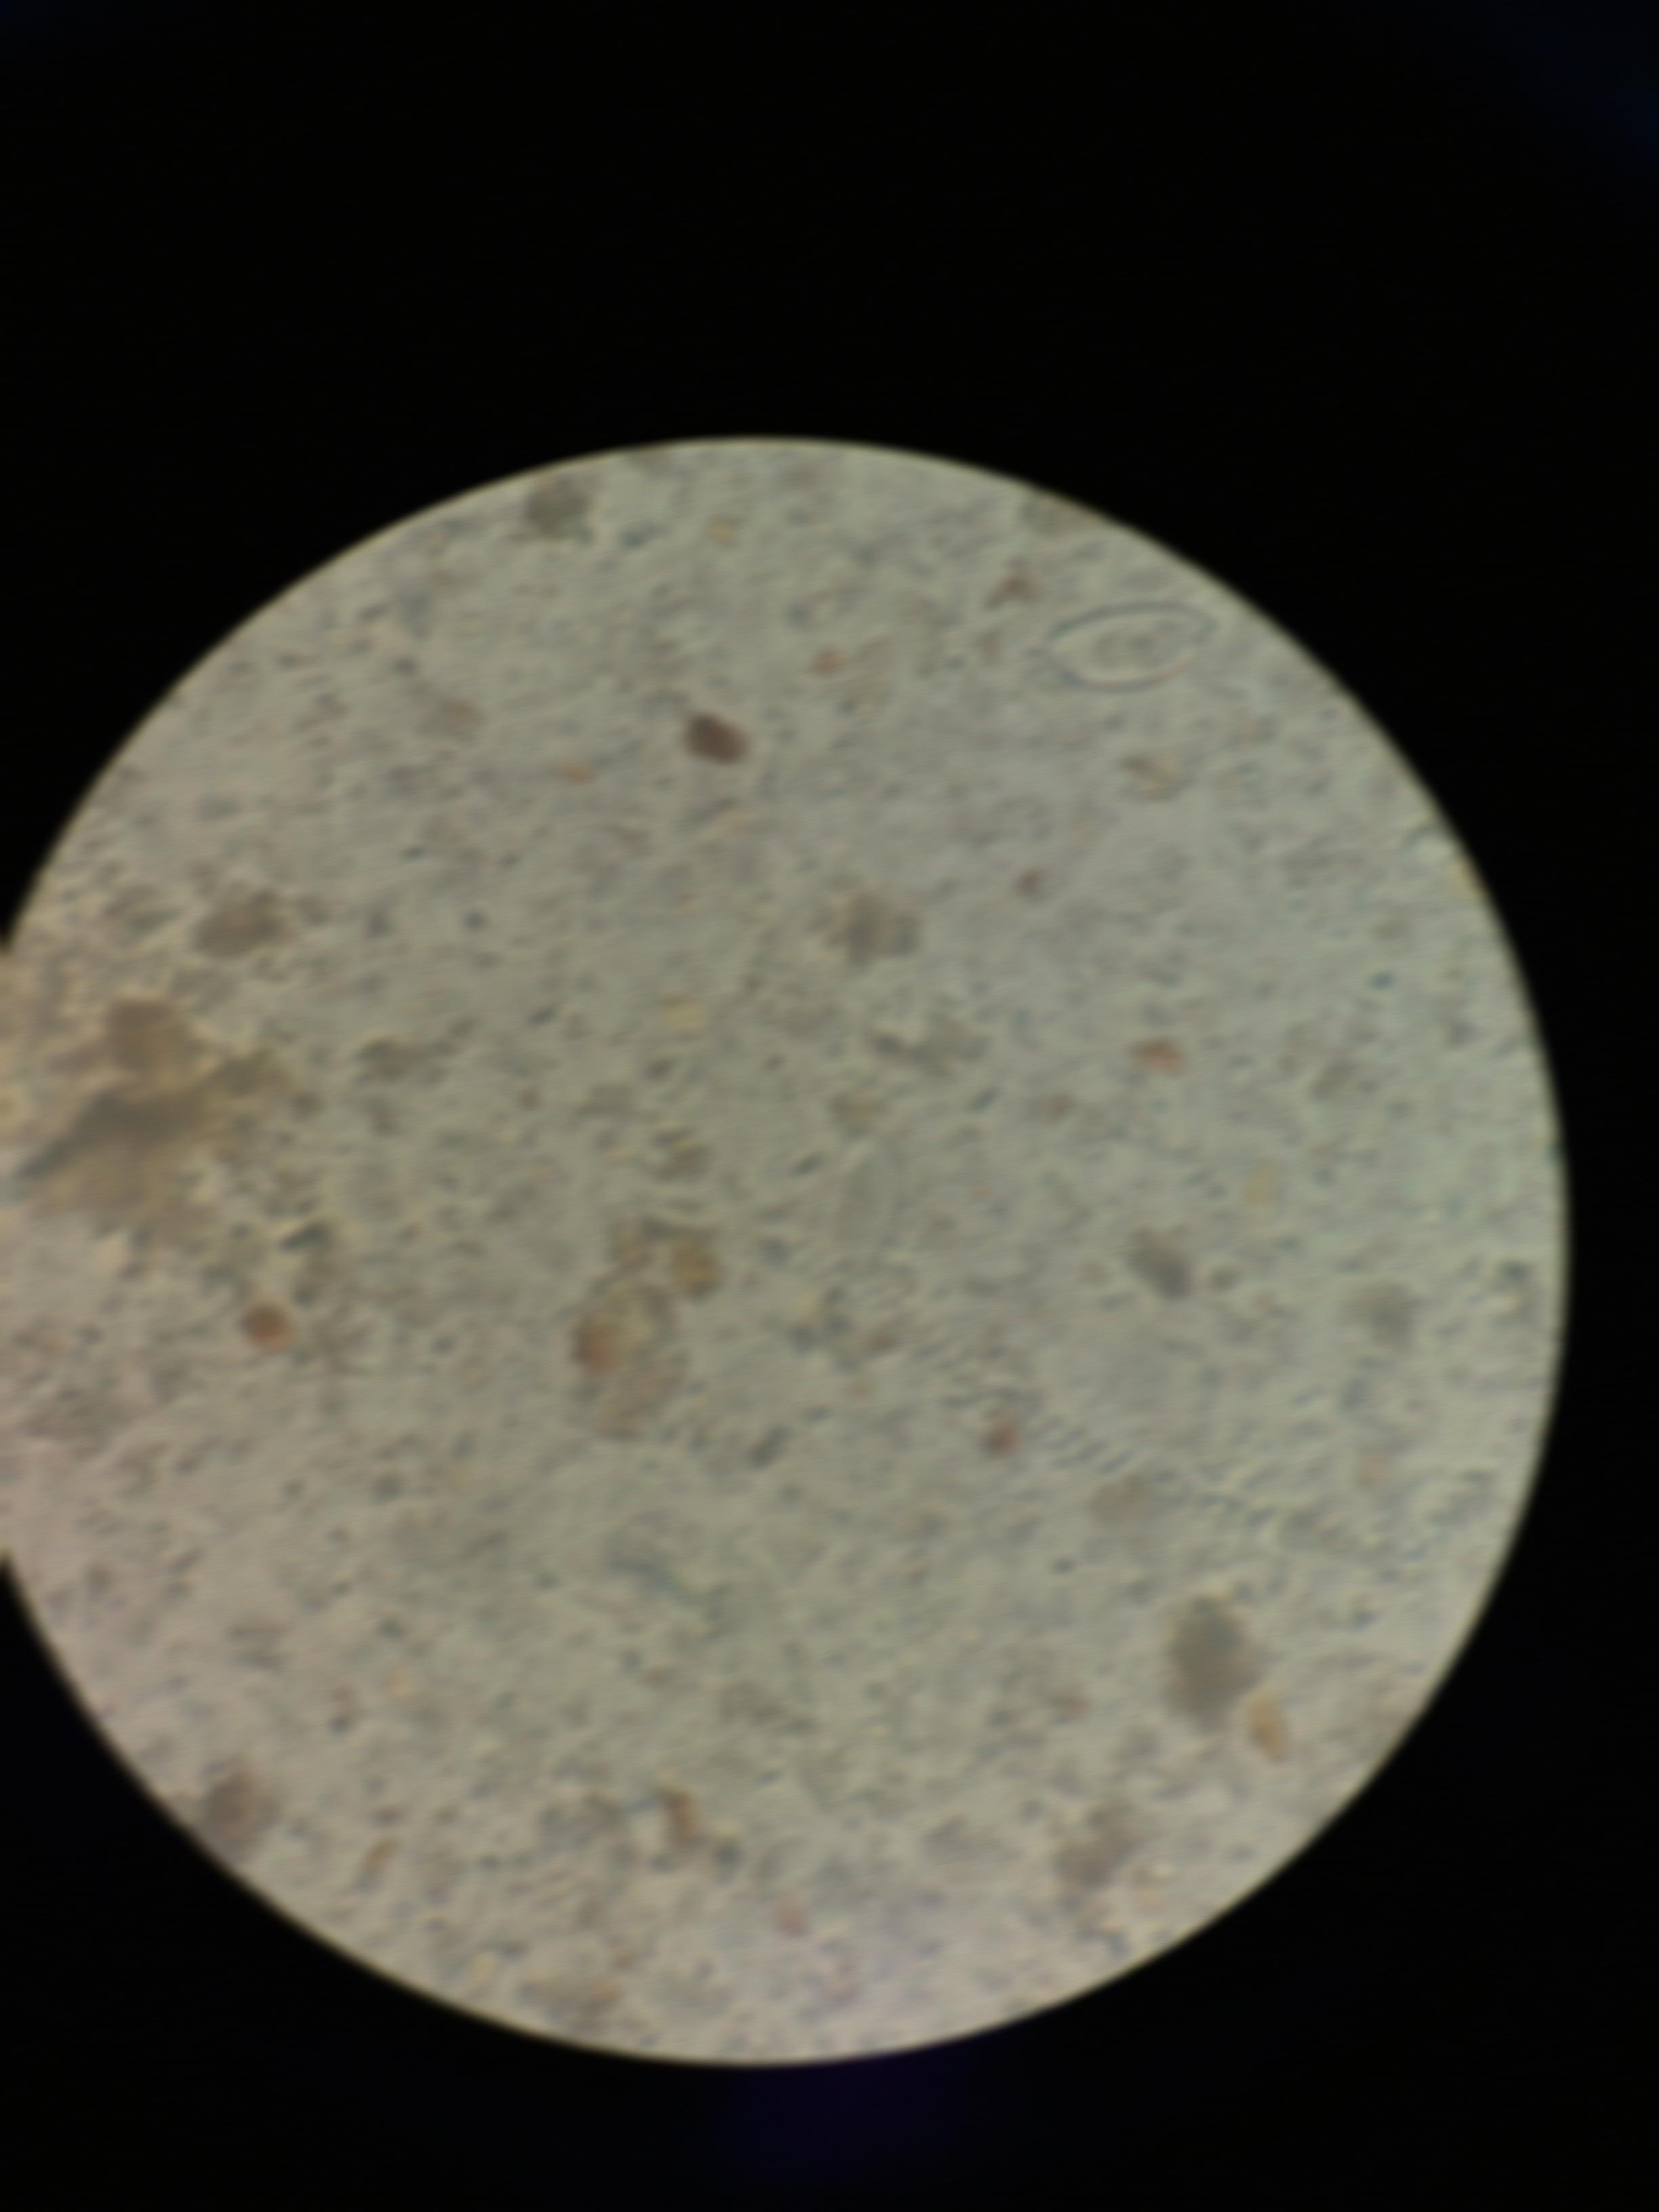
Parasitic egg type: Enterobius vermicularis